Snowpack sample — Buffalo Mountain, Silverthorne, Colorado, USA (2/22/26, 2:02 PM MST)
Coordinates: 39.622, -106.113
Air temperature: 33 °F
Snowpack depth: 63 cm
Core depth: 30 cm
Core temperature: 26.6 °F
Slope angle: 11°, slope face: 116°
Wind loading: low
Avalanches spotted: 0
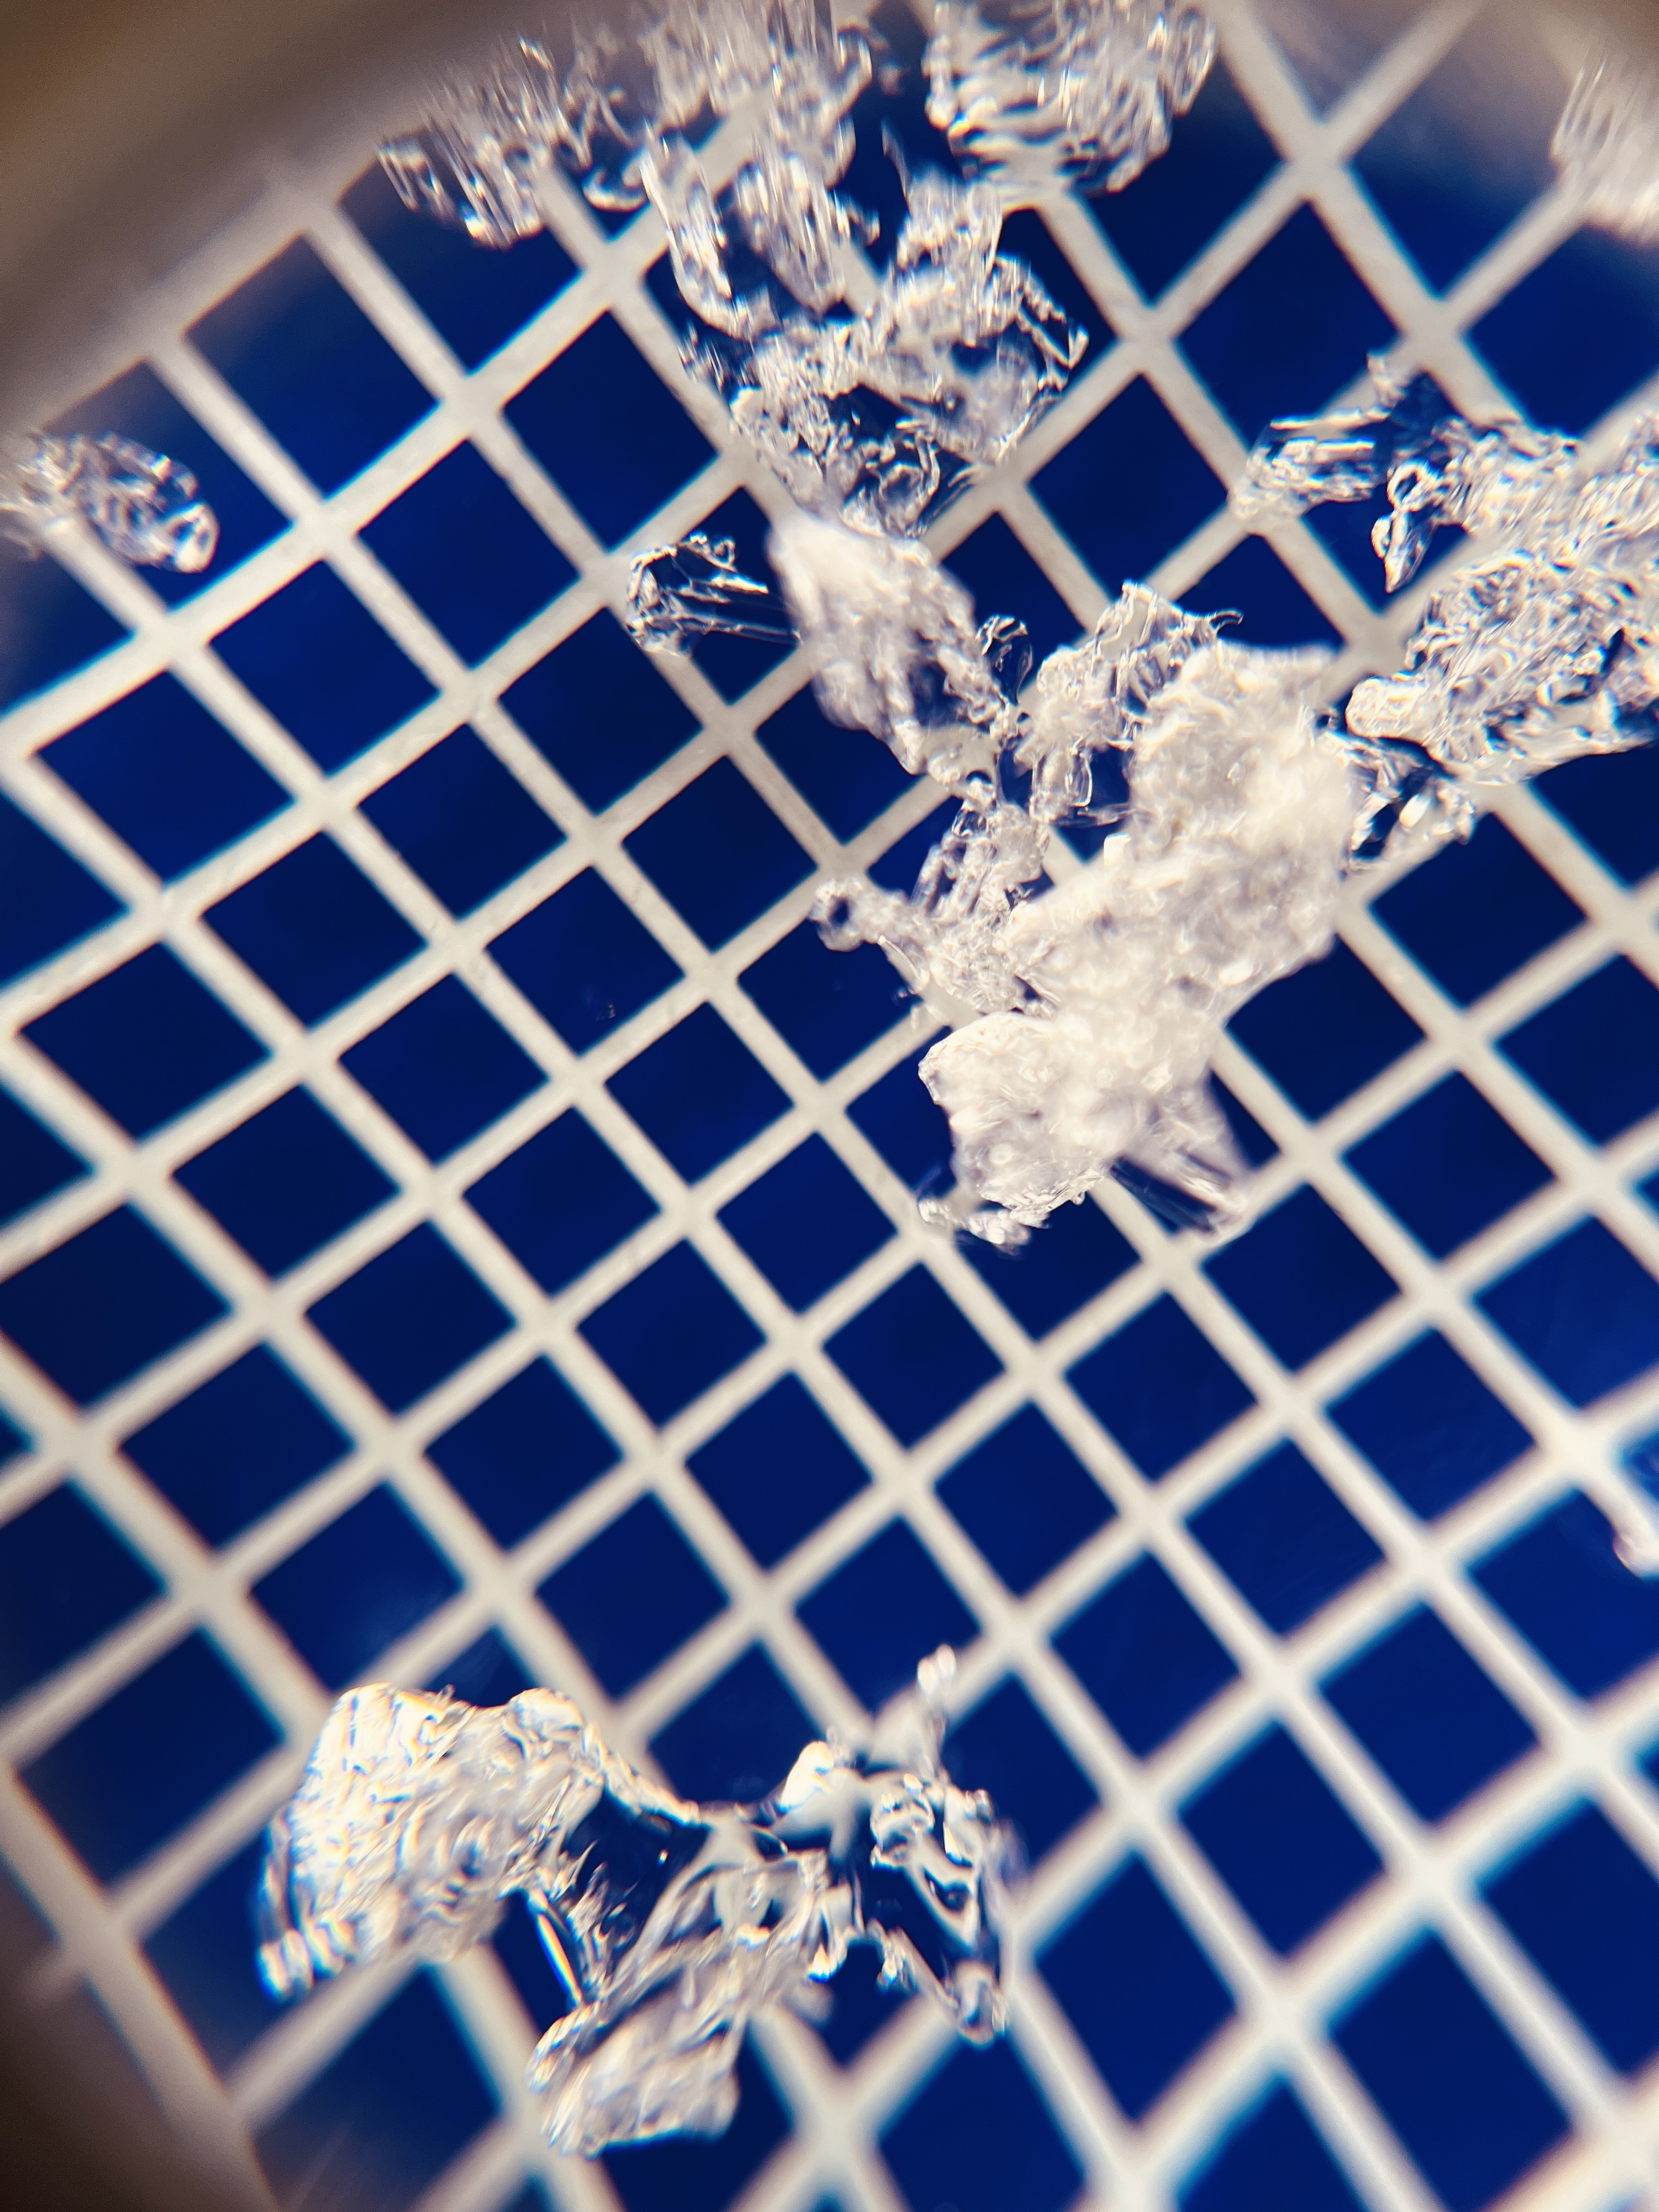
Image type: magnified_profile
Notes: In a firebreak similar to site 1, minimal wind loading with no spotted avalanches (not many faces in view though)